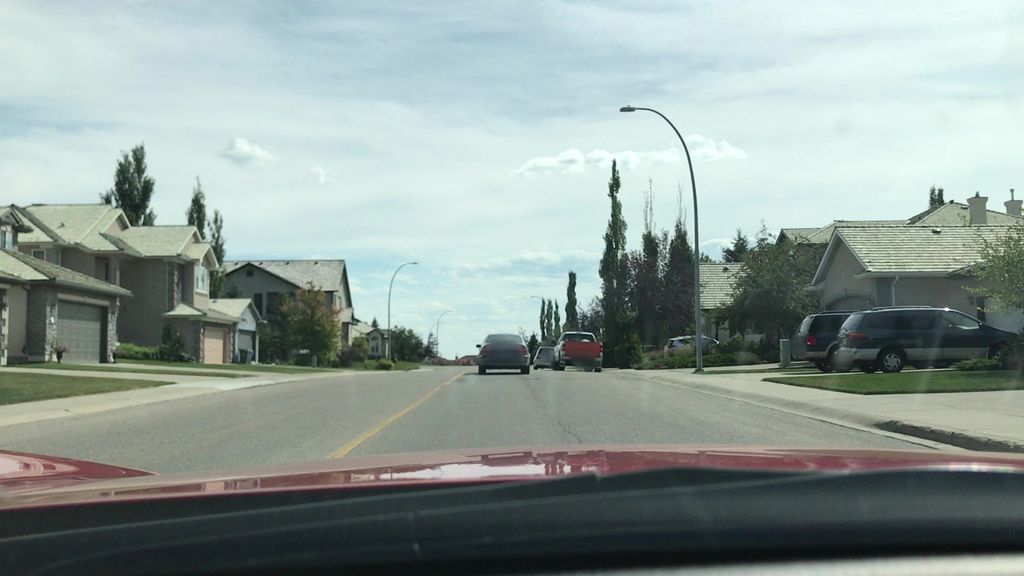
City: calgary